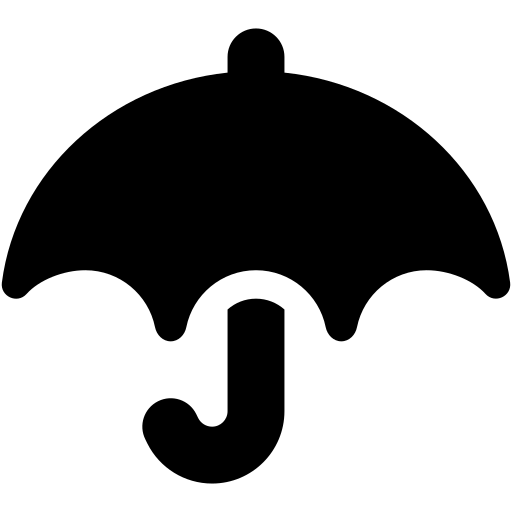
Tags: icon, FontAwesome, fa-icon, solid, umbrella